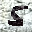
Label: 5